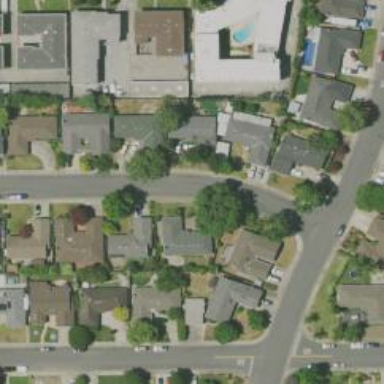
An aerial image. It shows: Asphalt road in residential area.